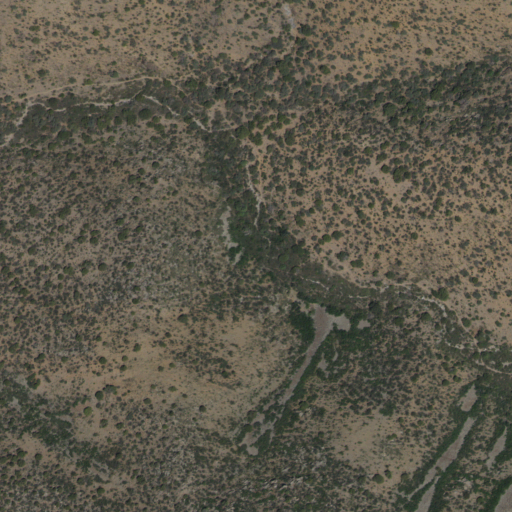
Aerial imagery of valley in New Mexico named Encino Canyon containing evergreen forest and shrub